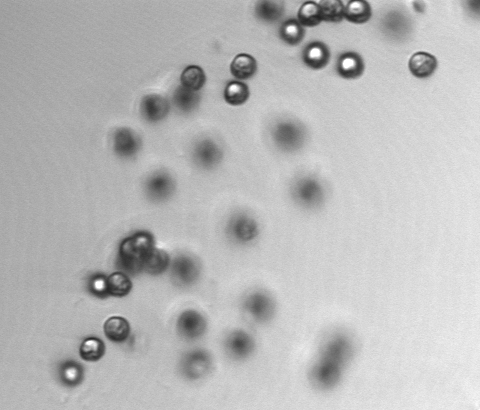
Label: Phaeocystis